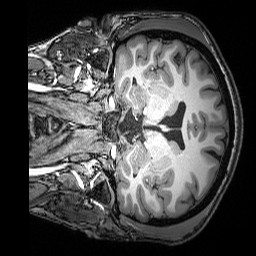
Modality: T1w
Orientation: coronal
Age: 22
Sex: male
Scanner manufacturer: siemens
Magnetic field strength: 3 T
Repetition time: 2.53 s
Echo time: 0.00388 s